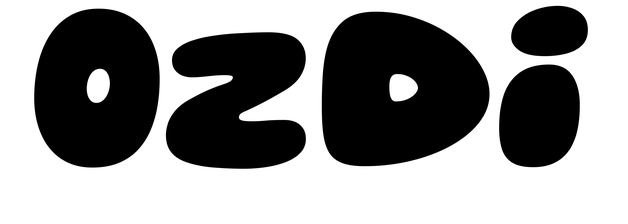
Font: Gluten_Black